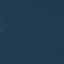
Label: SeaLake